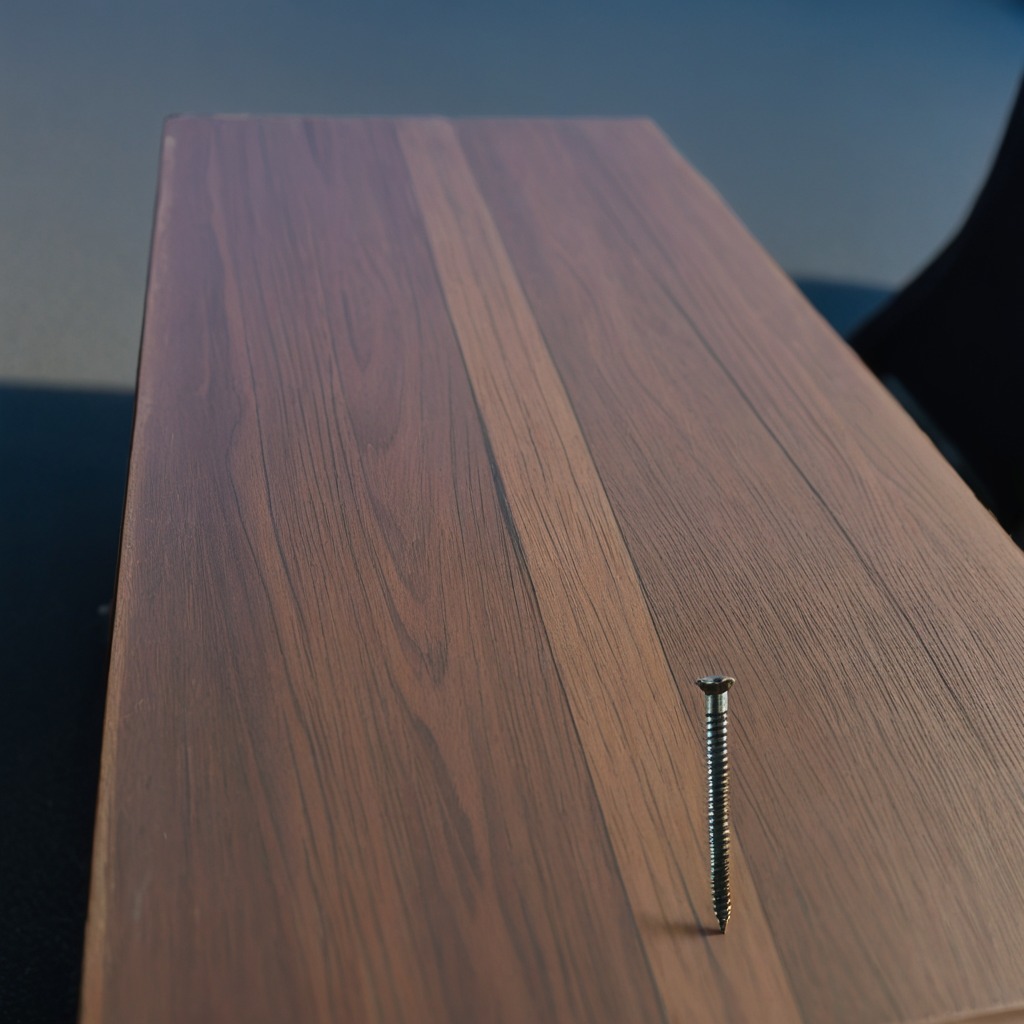
A metal screw lies on the old table with faint burn marks in a small garage at twilight.